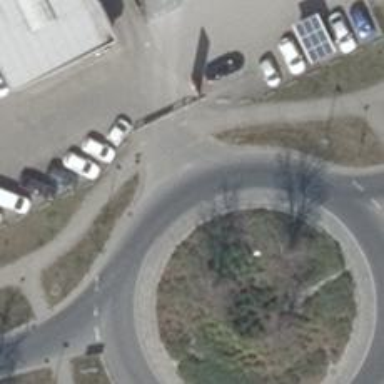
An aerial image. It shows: Tertiary road with asphalt surface leading to roundabout junction.